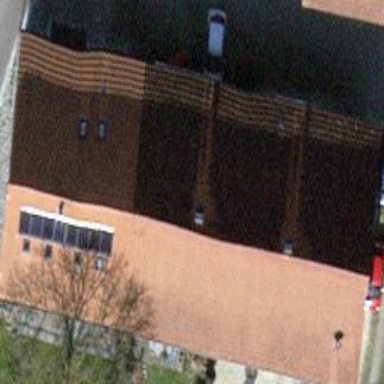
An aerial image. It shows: Terrace-style building with gabled roof.